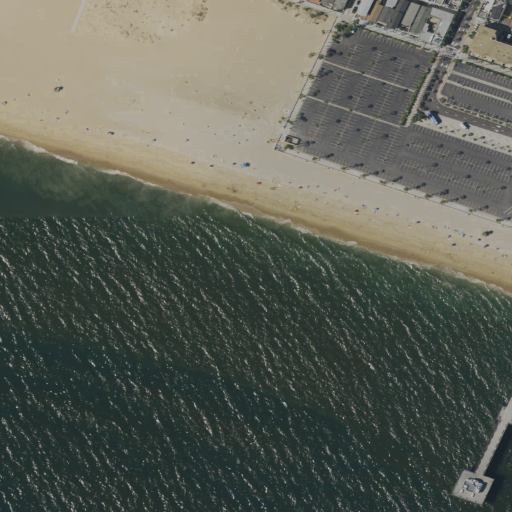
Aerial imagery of island in California named Harbor Island containing open water, high intensity development, barren land, medium intensity development, woody wetlands, herbaceous wetlands, and grassland